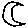
Label: moon